Field crop: tomato
Growth stage: 1
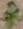
Species: solanum